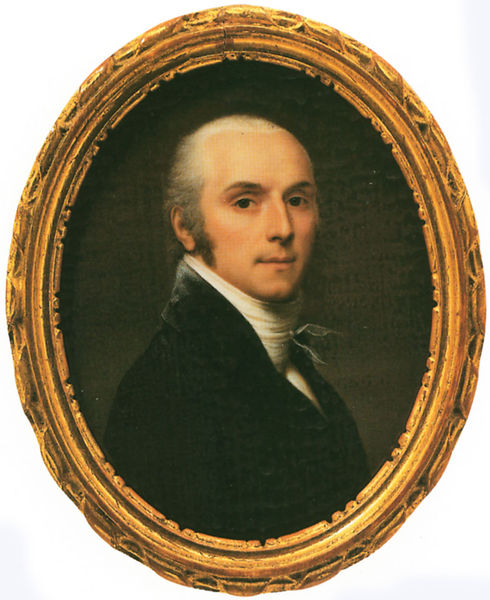
Titel: Autoportrait
Künstler: Pierre Louis Bouvier
Schlagwörter: dunkel, gemälde, mann, weiß, grün, braun, grau, haar, hintergrund, mund, nase, ohr, profil, schwarz, stirn, blick, schal, tuch, schleife, anzug, jacke, jung, augen, band, gesicht, knoten, kragen, rahmen, goldrahmen, portrait, porträt, öl, flach, gold, haare, mantel, adel, lippen, ohren, rosa, oval, rund, adlig, lächeln, seitlich, frack, krawatte, glatze, halstuch, ornamente, bronze, edel, holzrahmen, augenbraue, jackett, medaillon, schwarz weiß, seite, hohe stirn, strin, halbglatze, kotletten, halsbinde, edelmann, empire, lackiert, geschnitzt, rahemn, mozart, graue haare, kottletten, potrtät, mittelalt, 19. jahrhundert, halbfrontal, läücheln, vergoldet holzrahmen, weisser sachal, schwachfarbig